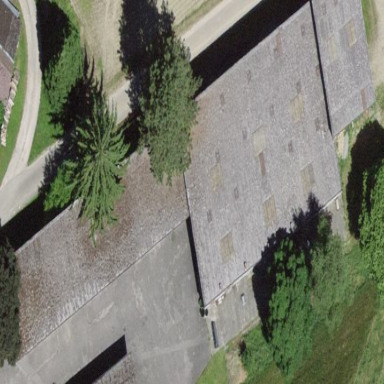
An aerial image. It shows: Barn.